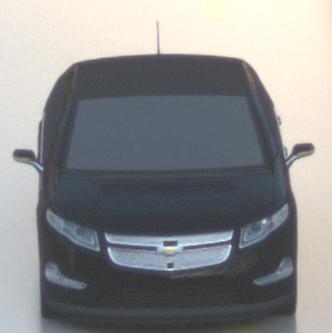
Make: Chevrolet
Model: Volt
Detailed model: Volt
Model produced from: 2011/11
Model produced until: 2014/08
Doors: 5
Color: black
Road condition: wet road
Daytime: sunrise or sunset
Contrast: low contrast